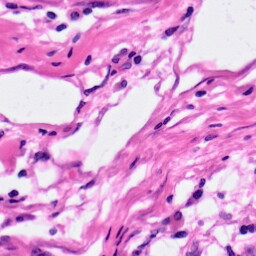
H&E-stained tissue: Pancreatic